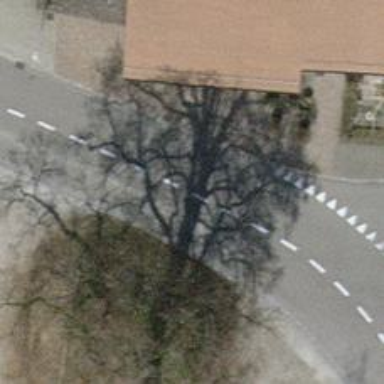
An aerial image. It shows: Tertiary road with asphalt surface.